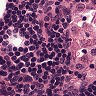
Metastatic tissue present: no